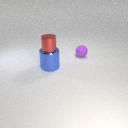
large blue metal cylinder in front of small purple rubber sphere